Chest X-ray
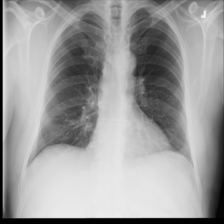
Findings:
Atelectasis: negative
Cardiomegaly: negative
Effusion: negative
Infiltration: negative
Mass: negative
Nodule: negative
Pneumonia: negative
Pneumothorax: negative
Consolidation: negative
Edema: negative
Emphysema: negative
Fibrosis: negative
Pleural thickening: negative
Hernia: negative